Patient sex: M
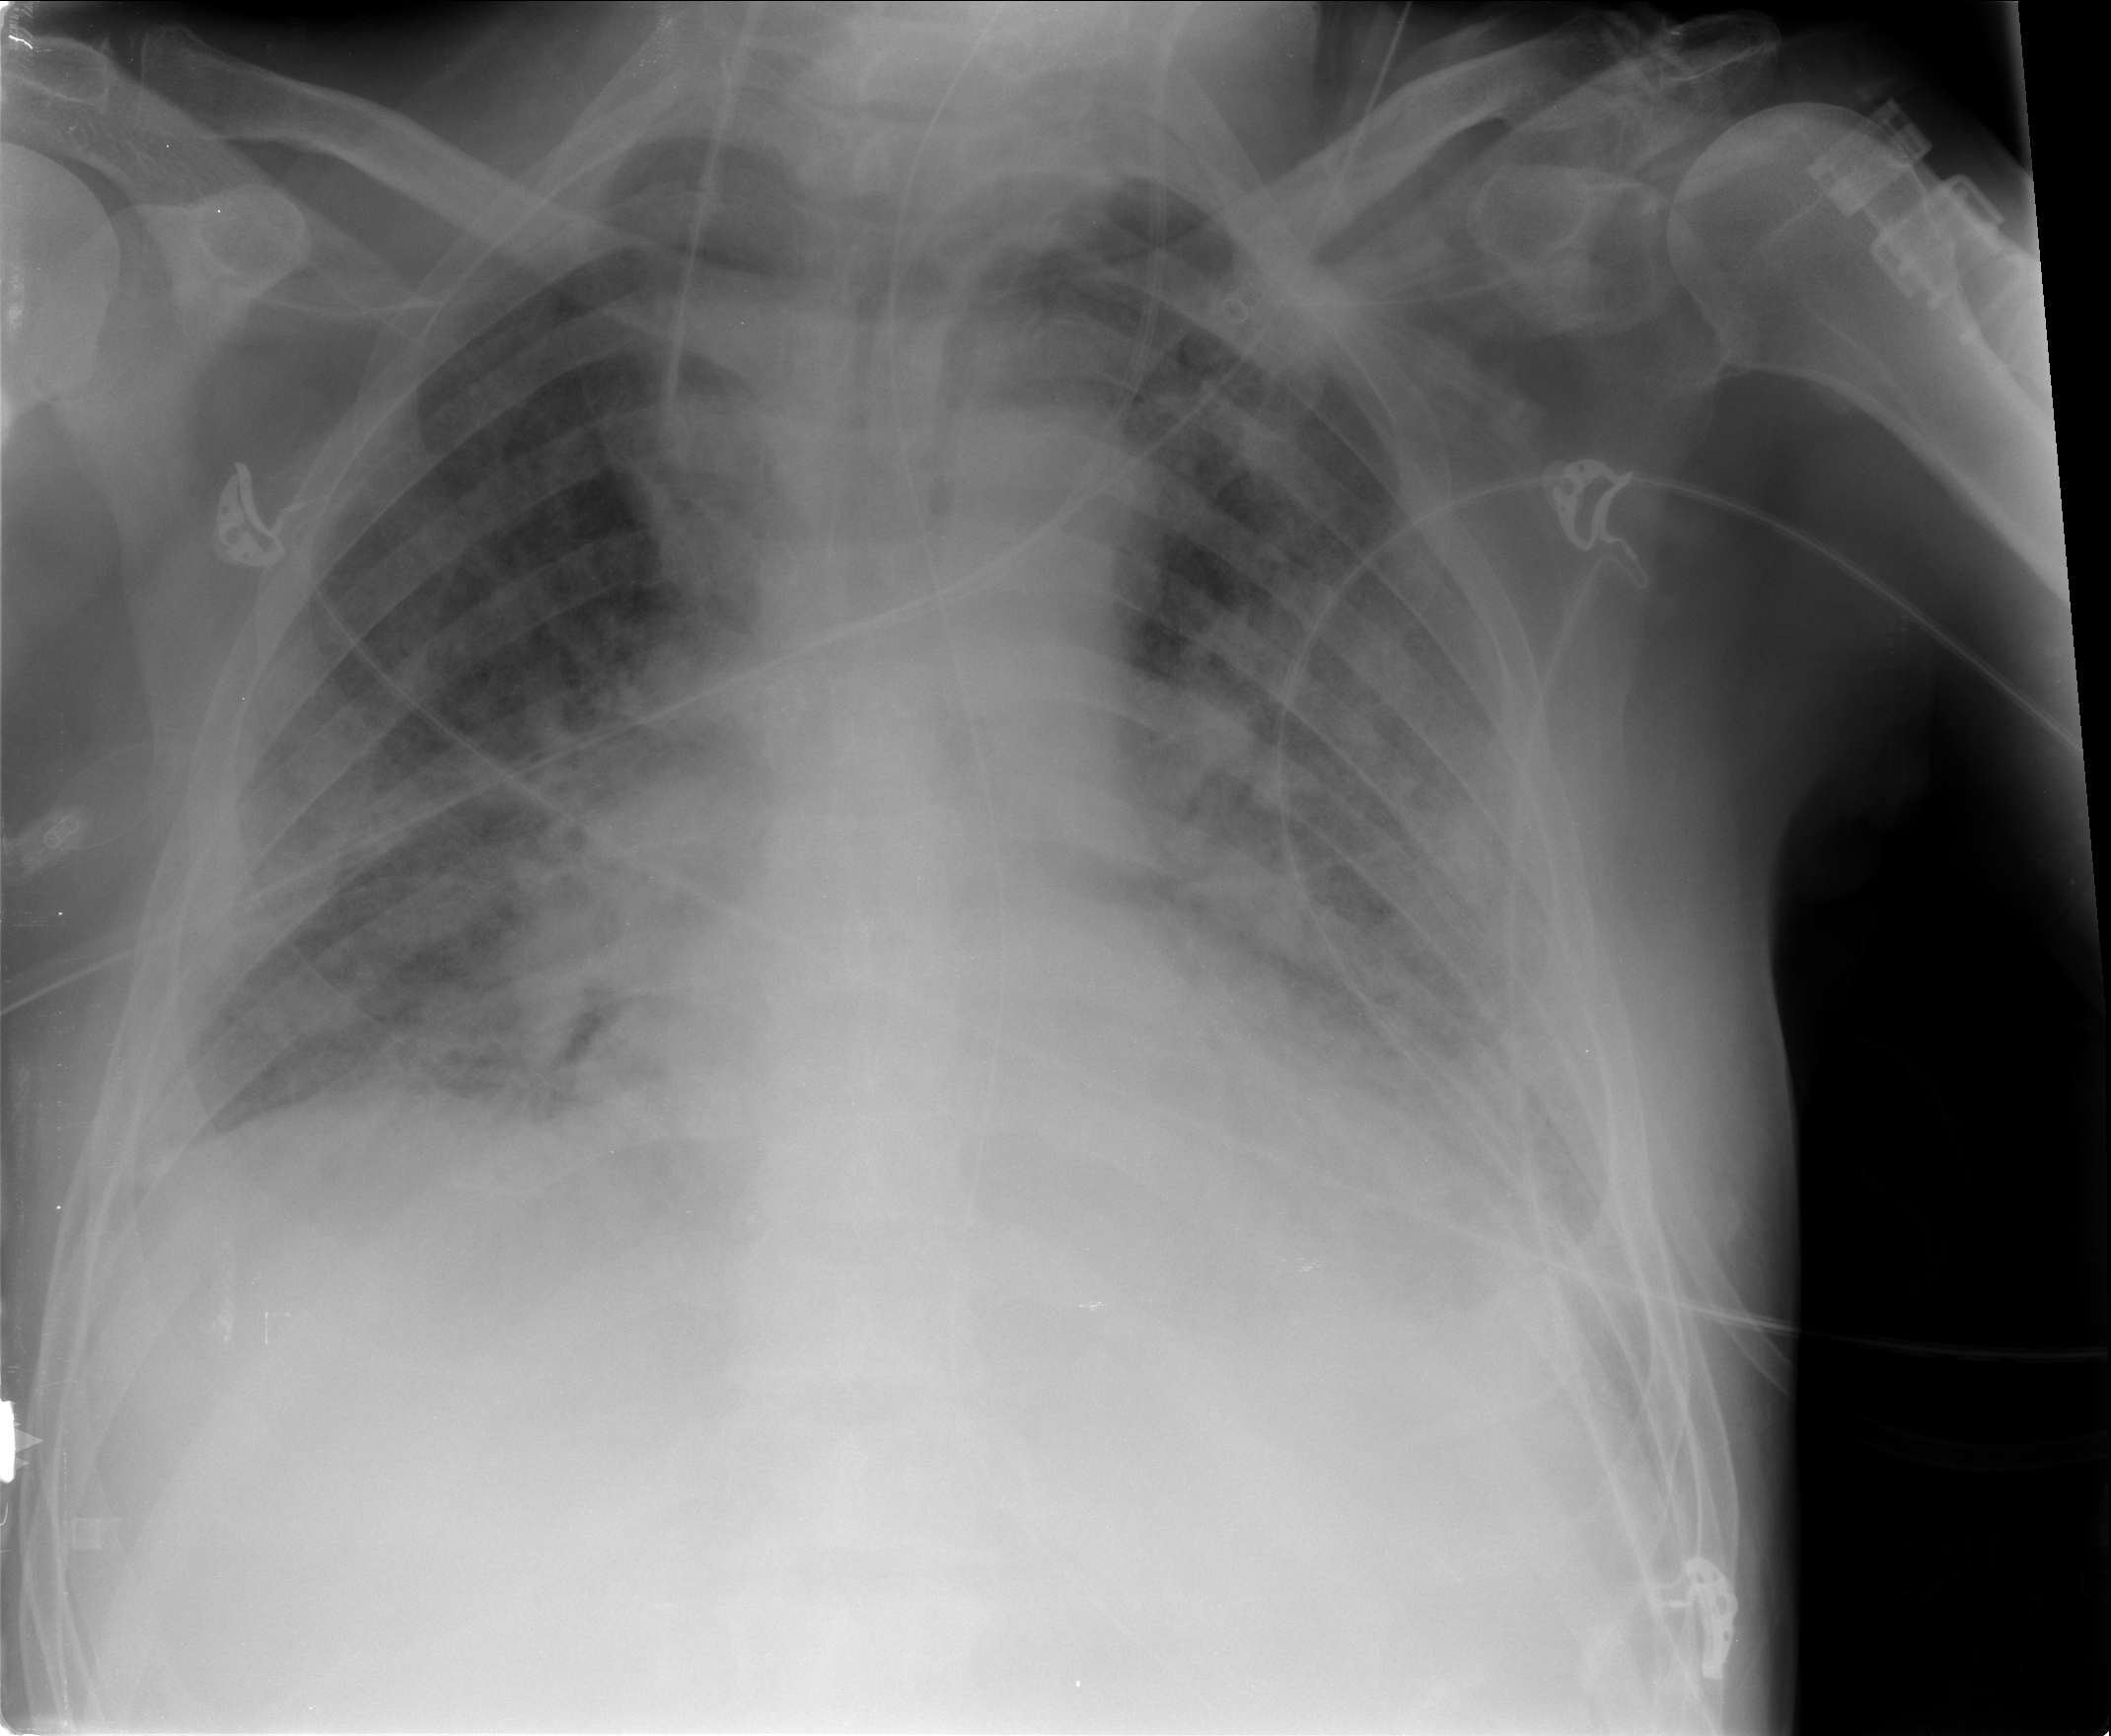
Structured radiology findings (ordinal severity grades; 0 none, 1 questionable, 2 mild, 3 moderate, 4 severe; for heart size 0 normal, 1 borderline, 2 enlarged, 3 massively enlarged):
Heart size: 2
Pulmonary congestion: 2
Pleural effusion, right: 2
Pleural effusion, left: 2
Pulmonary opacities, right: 3
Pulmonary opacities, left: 3
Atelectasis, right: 2
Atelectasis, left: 2